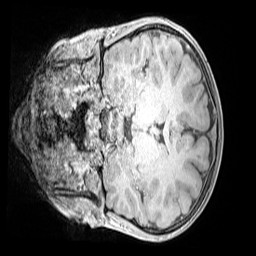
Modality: MP2RAGE
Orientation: coronal
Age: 10
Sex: male
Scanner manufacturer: siemens
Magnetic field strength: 3 T
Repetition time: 4 s
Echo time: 0.00299 s